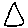
Label: triangle